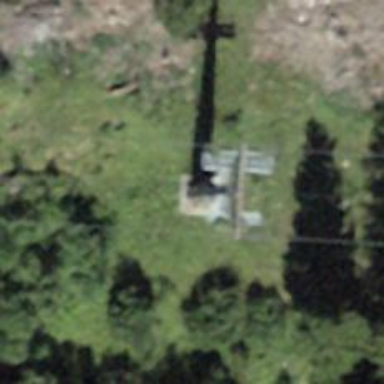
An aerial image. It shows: Pylon for aerialway.